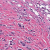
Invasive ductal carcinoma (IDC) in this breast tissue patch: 0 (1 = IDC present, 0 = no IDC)